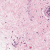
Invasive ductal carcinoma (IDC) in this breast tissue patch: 0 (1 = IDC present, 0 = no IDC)